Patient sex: M
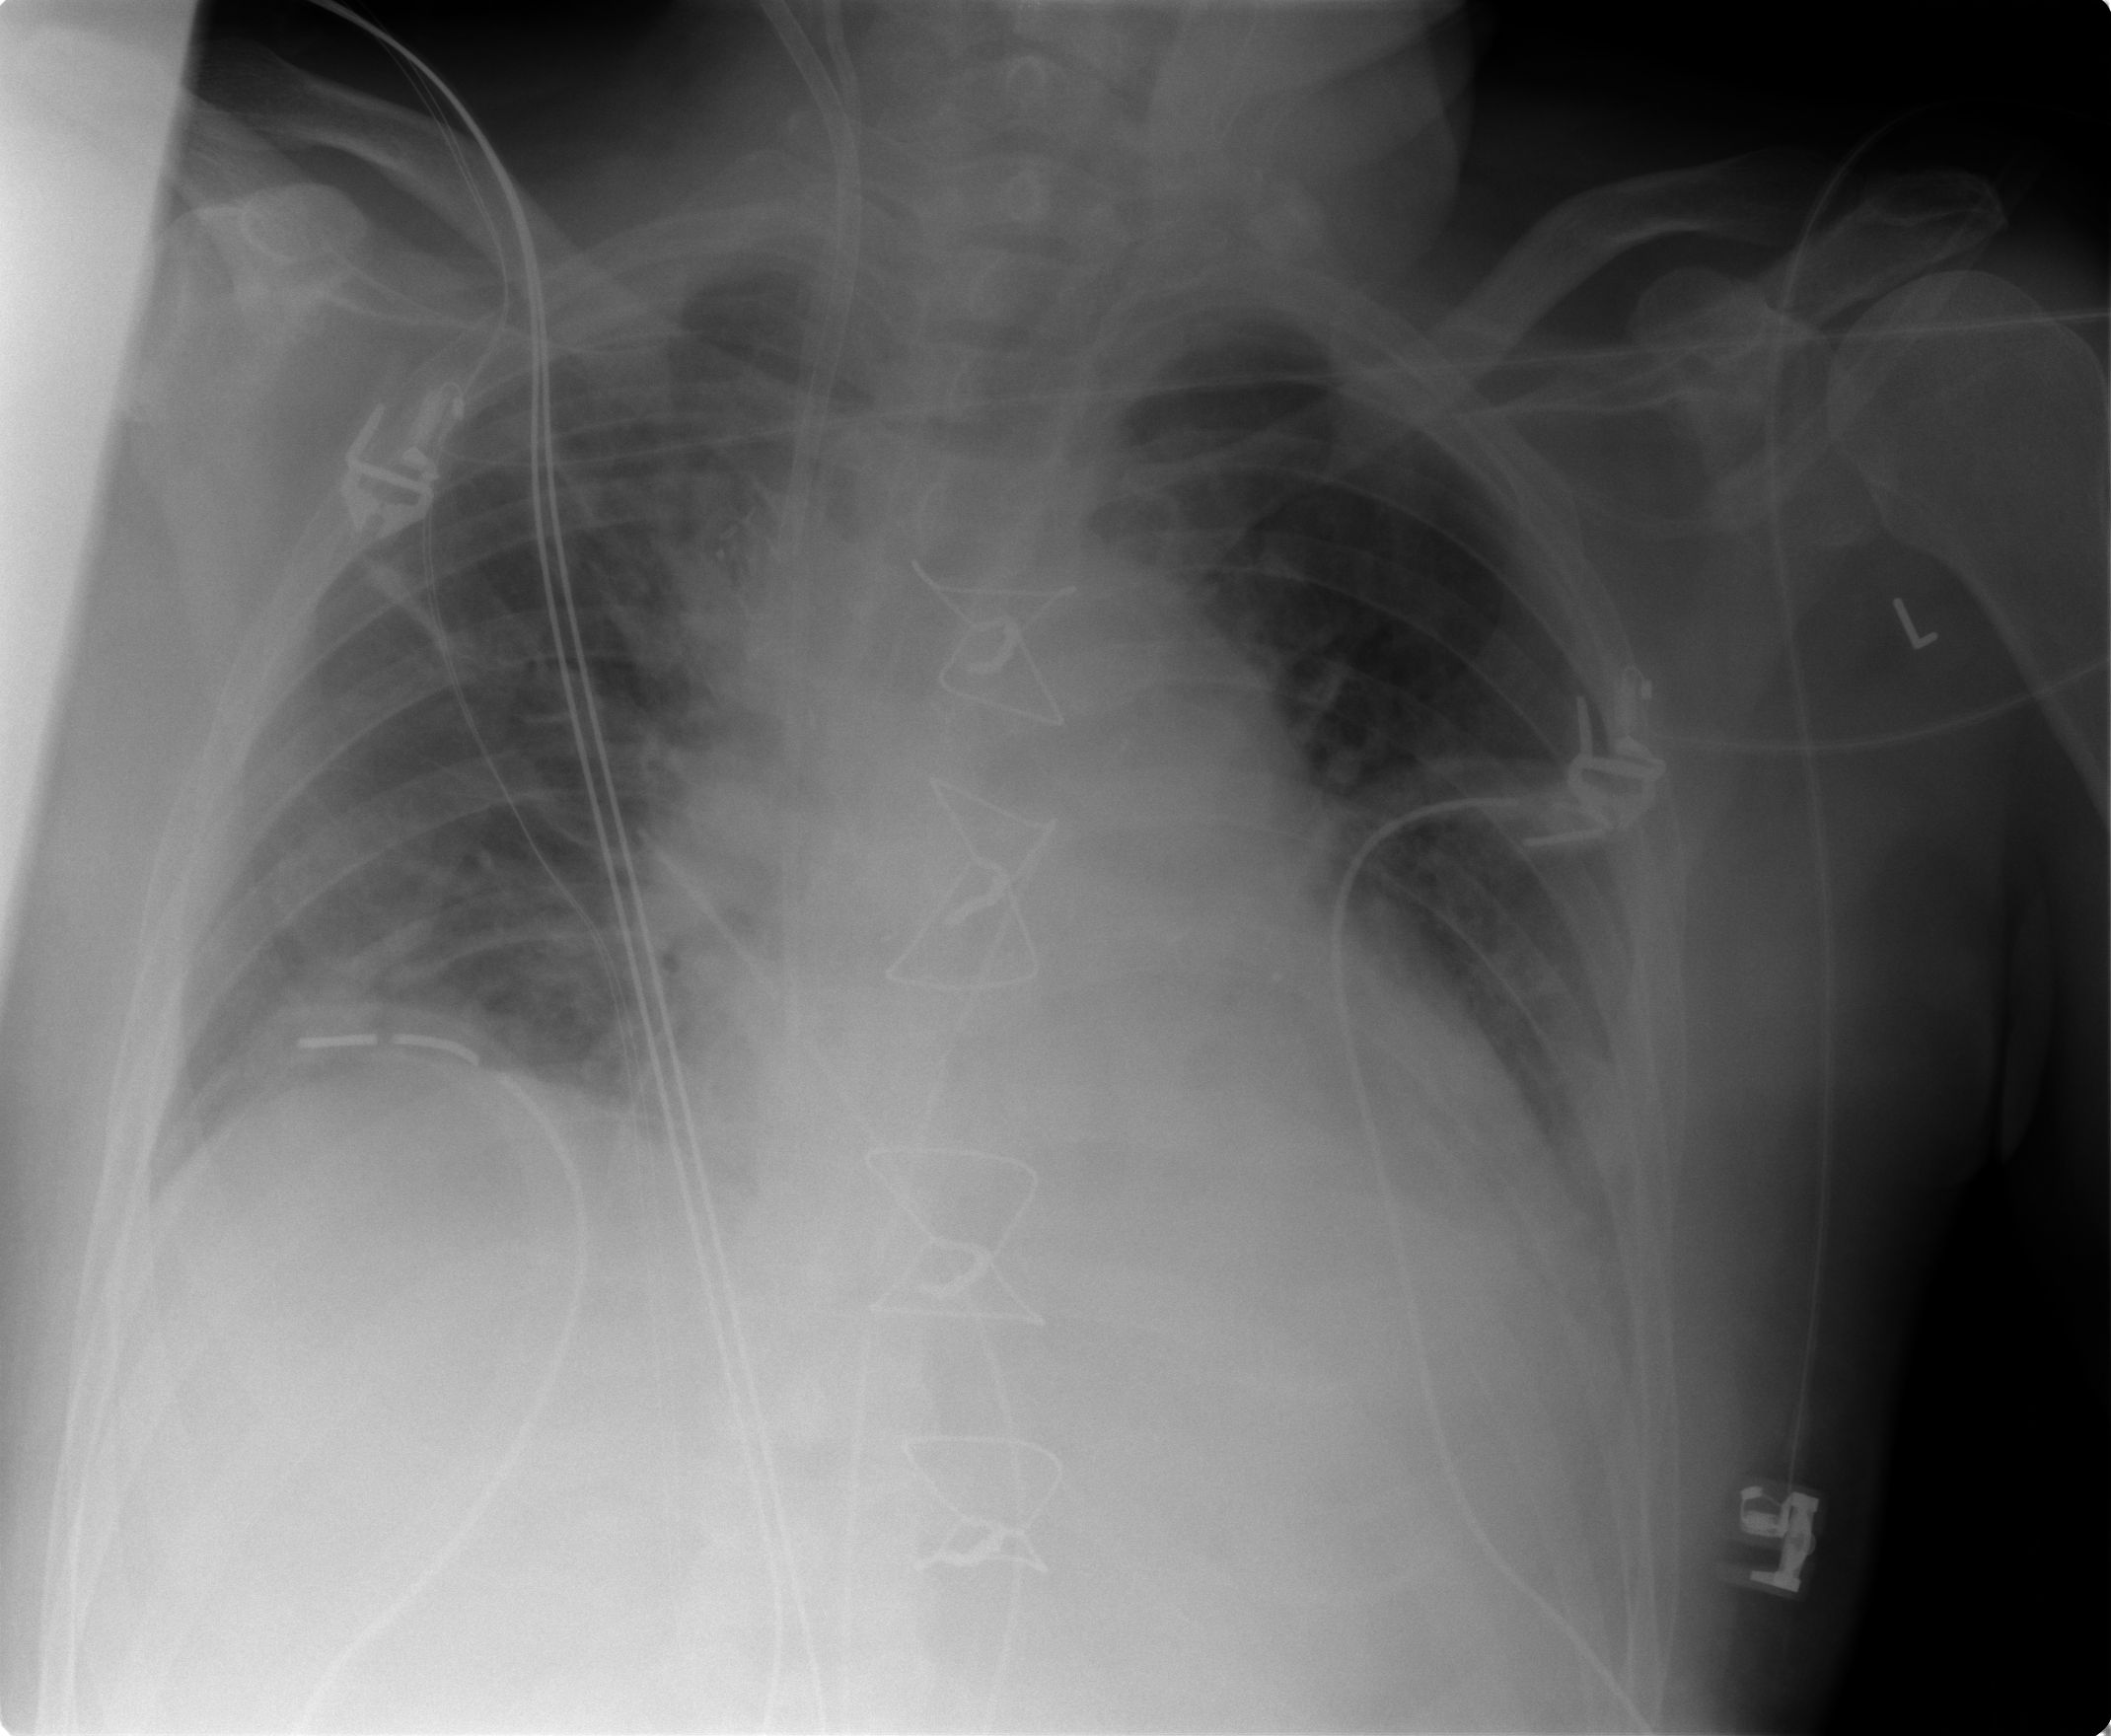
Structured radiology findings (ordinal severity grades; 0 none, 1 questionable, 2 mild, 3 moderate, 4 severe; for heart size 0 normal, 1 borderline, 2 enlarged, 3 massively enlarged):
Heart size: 2
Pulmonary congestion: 1
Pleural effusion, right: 0
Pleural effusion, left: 1
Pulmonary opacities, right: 0
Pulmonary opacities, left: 0
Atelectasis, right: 2
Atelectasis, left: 2